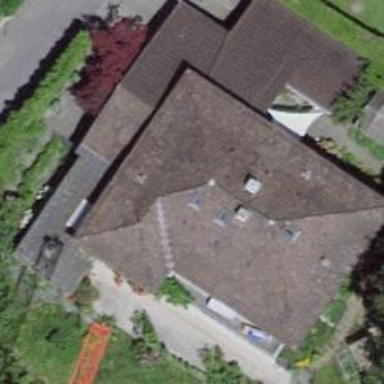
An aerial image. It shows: Hipped roof on residential building.